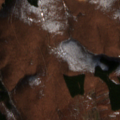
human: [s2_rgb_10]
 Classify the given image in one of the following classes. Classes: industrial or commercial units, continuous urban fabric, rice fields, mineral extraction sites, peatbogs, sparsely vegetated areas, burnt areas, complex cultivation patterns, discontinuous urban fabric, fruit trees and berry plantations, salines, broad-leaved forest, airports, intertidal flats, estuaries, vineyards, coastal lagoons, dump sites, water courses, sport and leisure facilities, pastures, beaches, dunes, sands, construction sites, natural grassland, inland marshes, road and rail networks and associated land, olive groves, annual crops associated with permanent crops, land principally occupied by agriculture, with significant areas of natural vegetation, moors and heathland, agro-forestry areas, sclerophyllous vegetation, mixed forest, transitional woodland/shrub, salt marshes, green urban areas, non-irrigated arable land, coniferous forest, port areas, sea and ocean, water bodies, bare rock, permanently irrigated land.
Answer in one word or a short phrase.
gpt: land principally occupied by agriculture, with significant areas of natural vegetation, broad-leaved forest, mixed forest